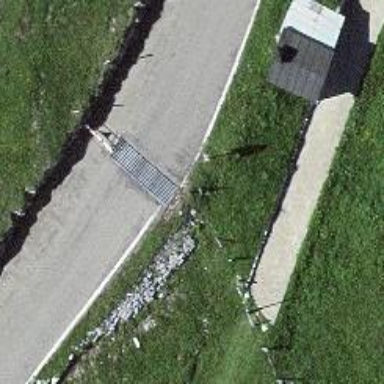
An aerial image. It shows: Cattle grid barrier.